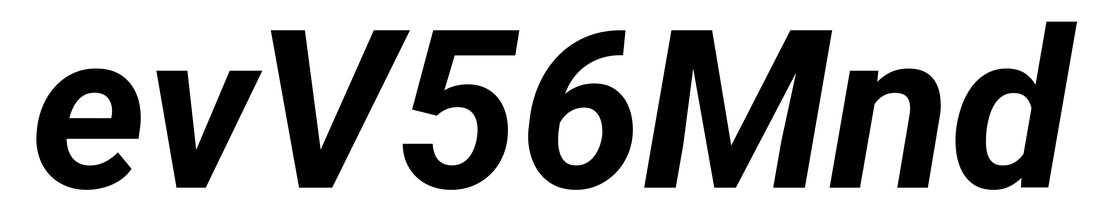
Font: Roboto-Italic_Bold_Italic